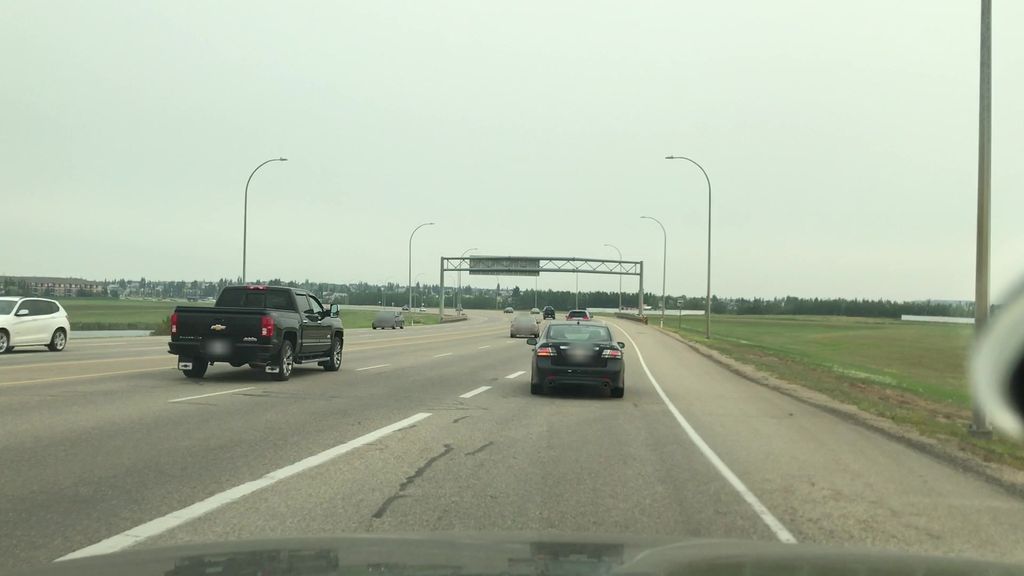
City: edmonton